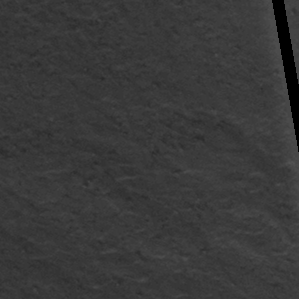
Label: frost